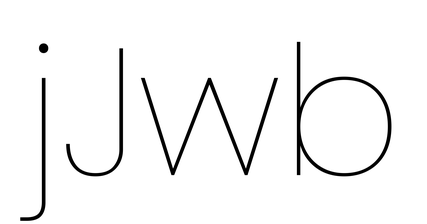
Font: Poppins-Thin